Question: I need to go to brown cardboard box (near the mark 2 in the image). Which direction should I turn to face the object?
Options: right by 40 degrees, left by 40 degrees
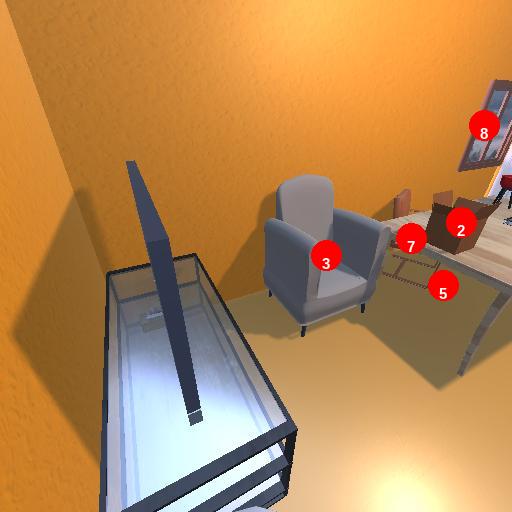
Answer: right by 40 degrees